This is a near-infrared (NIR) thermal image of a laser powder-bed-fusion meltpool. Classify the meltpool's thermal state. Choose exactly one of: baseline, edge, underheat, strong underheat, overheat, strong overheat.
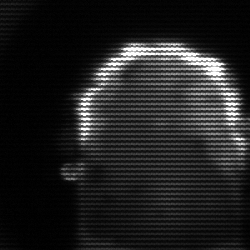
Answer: baseline